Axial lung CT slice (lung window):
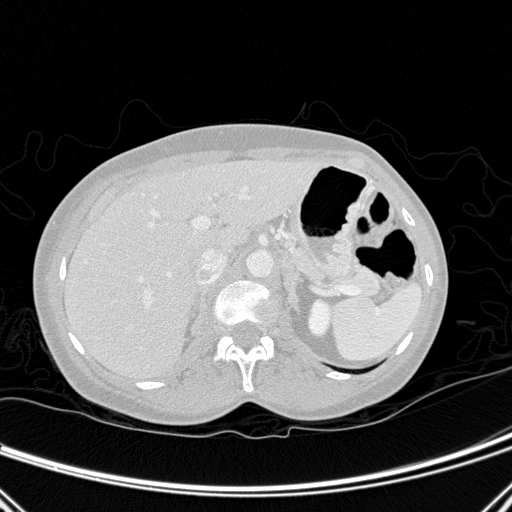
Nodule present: no